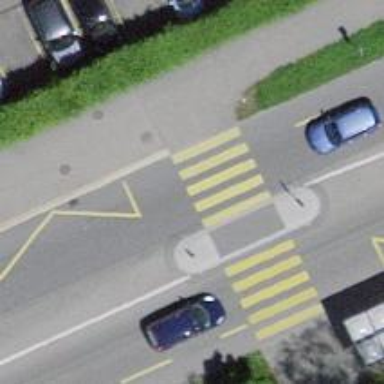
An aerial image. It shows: Marked road crossing with pedestrian island.